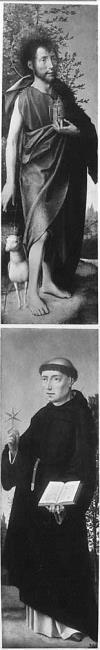
Title: St. John the Baptist ( interior left), St. Dominic(interior right)
Artist: Jan Provoost
Earliest date: 1477
Latest date: 1529
Genre: painting
Iconography: cattle
Keywords: Christian religious scene, saint, in a landscape, lamb